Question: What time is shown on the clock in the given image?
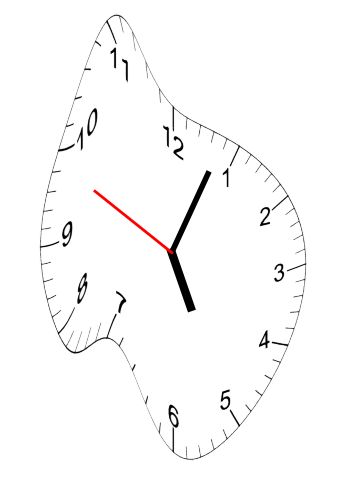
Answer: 05:03:49